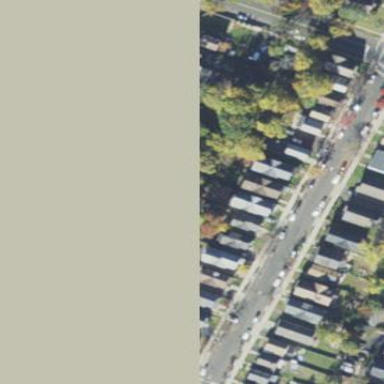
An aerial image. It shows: Sidewalk.